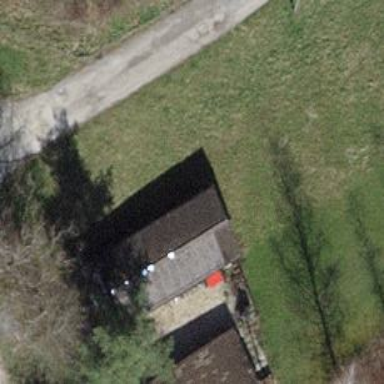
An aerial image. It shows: Building used for archery.